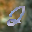
Label: 2